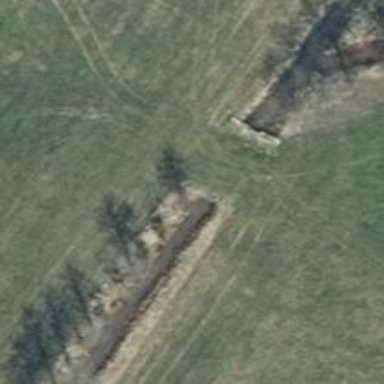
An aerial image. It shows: Culvert tunnel.